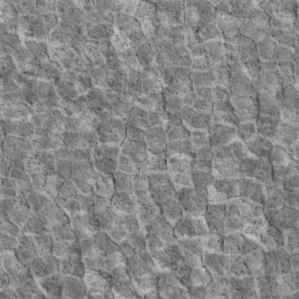
Label: non_frost